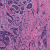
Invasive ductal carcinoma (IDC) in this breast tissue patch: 0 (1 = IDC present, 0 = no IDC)